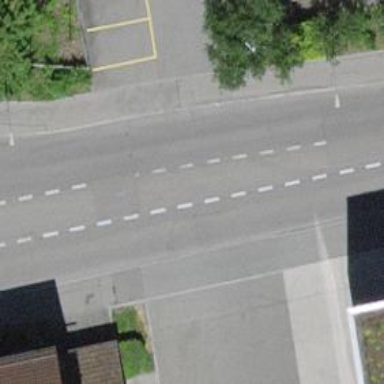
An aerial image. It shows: Asphalt service road.